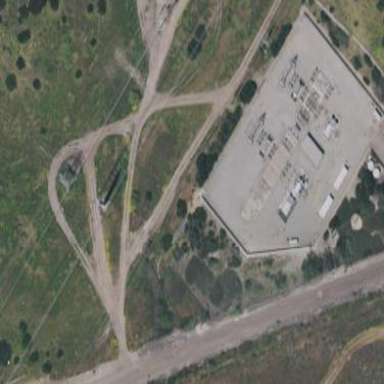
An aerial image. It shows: Outdoor distribution power substation.